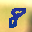
Label: 8